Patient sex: F
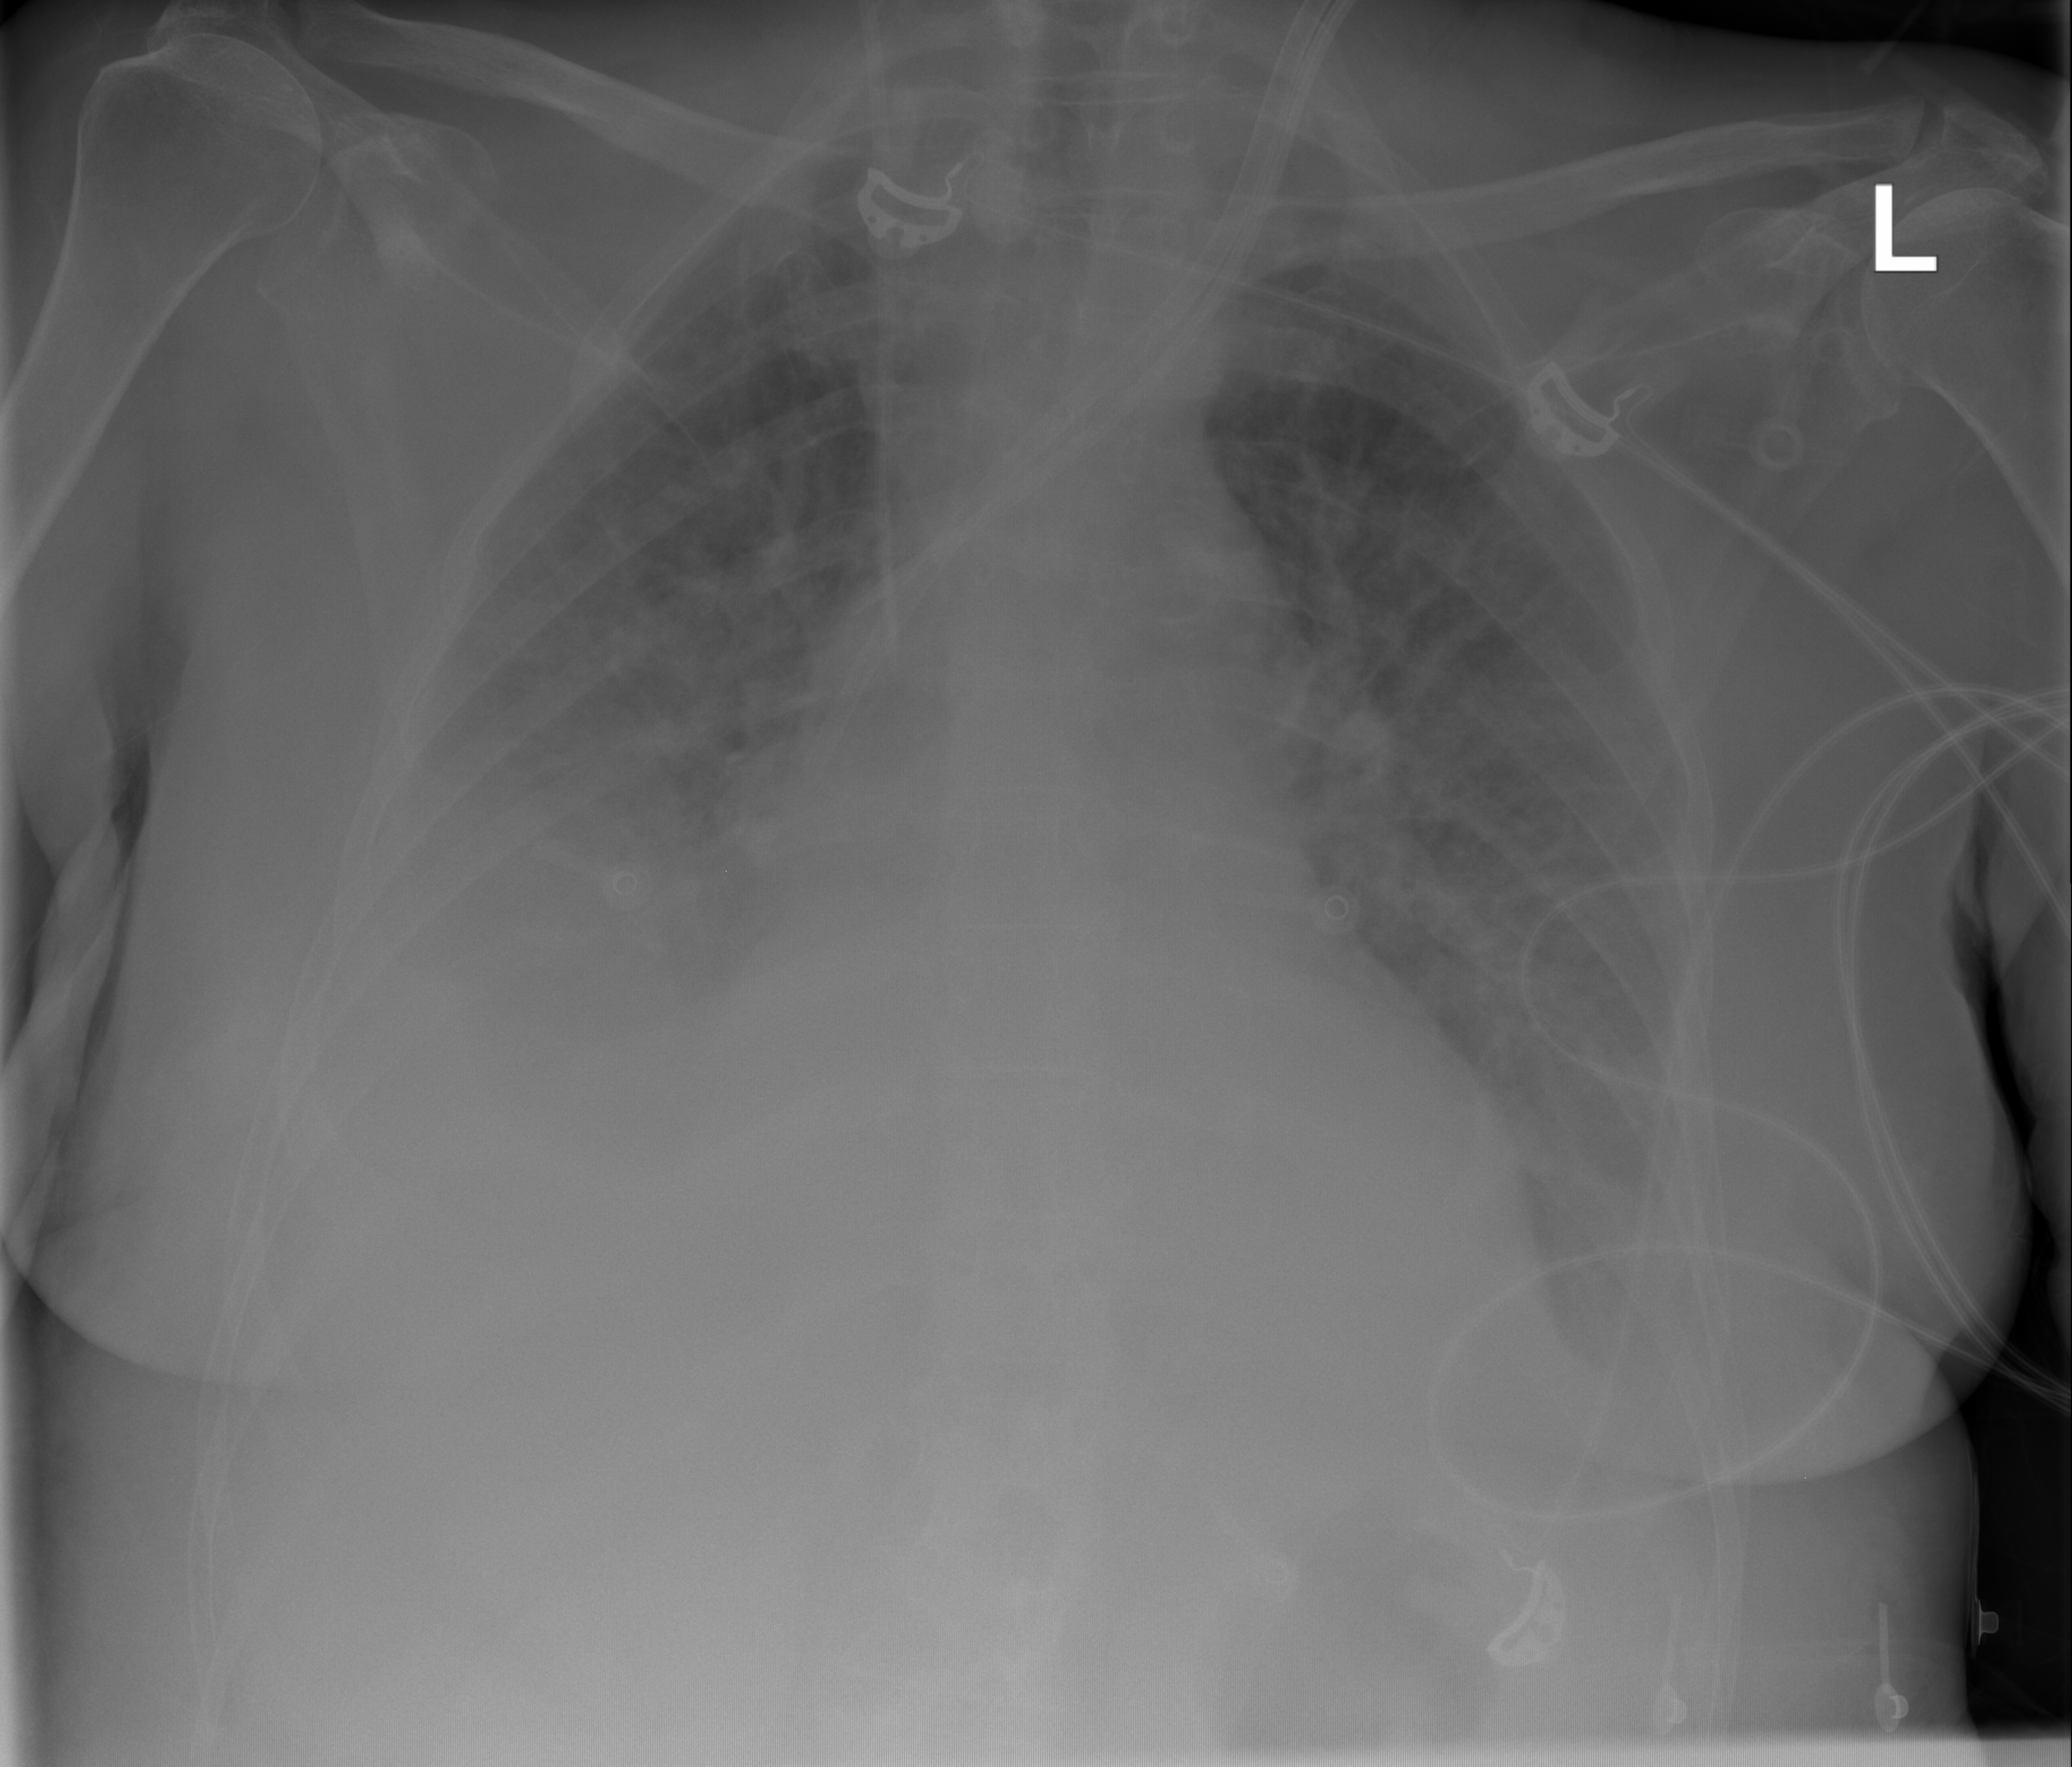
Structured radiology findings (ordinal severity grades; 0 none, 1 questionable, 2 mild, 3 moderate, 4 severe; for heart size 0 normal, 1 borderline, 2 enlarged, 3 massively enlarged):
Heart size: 0
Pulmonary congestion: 2
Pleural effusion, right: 3
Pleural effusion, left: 2
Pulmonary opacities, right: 3
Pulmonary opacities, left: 2
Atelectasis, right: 0
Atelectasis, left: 0